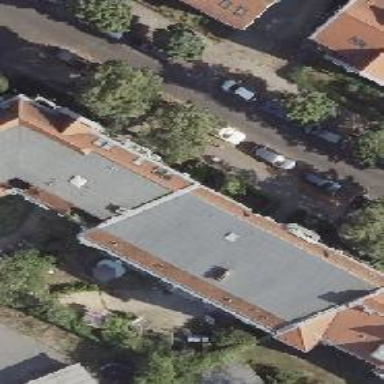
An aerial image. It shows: Unique apartment building with double saltbox roof shape.